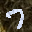
Label: 7